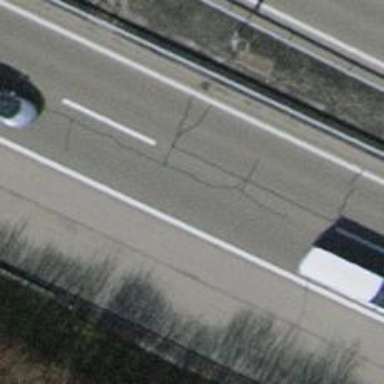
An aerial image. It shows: Asphalt motorway.